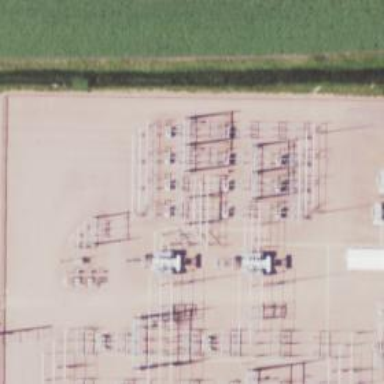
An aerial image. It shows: Switch used for power control.